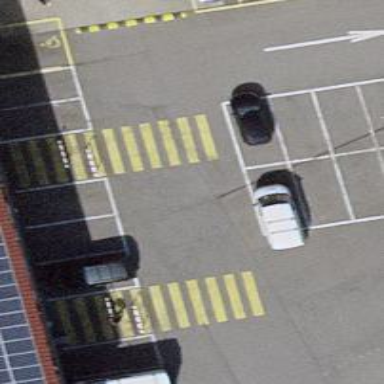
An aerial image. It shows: Zebra crossing on the road.